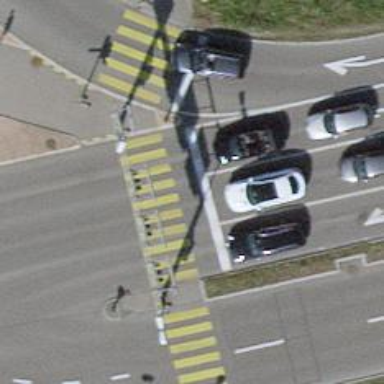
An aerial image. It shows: Crossing with traffic signals.